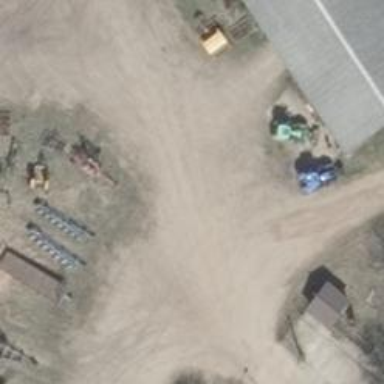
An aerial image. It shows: Farm shop.